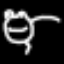
Label: frog